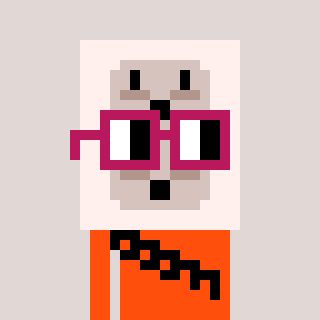
a pixel art character with square dark red glasses, a outlet-shaped head and a orange-colored body on a warm background